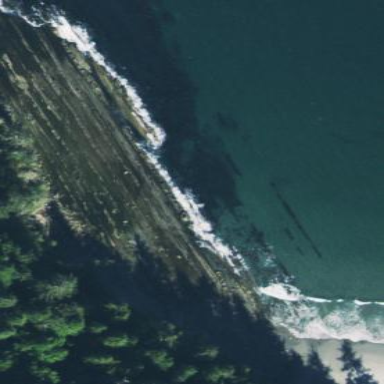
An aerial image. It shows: Natural rock reef.